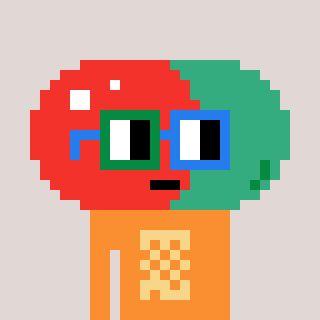
a pixel art character with square green and blue glasses, a pill-shaped head and a orange-colored body on a warm background